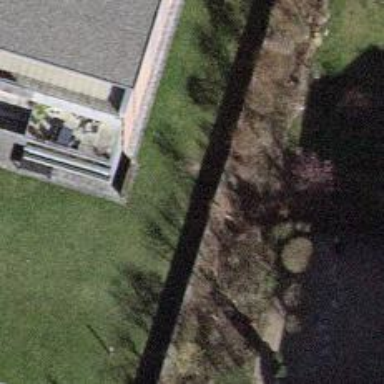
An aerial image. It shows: Hedge barrier.